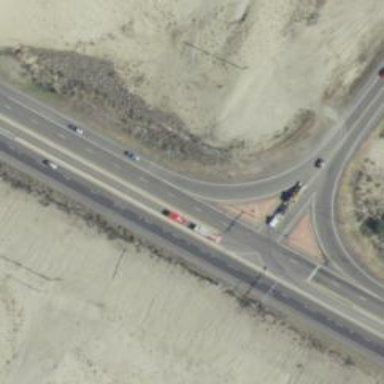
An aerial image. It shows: Asphalt trunk link road.